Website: walmart
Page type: payment
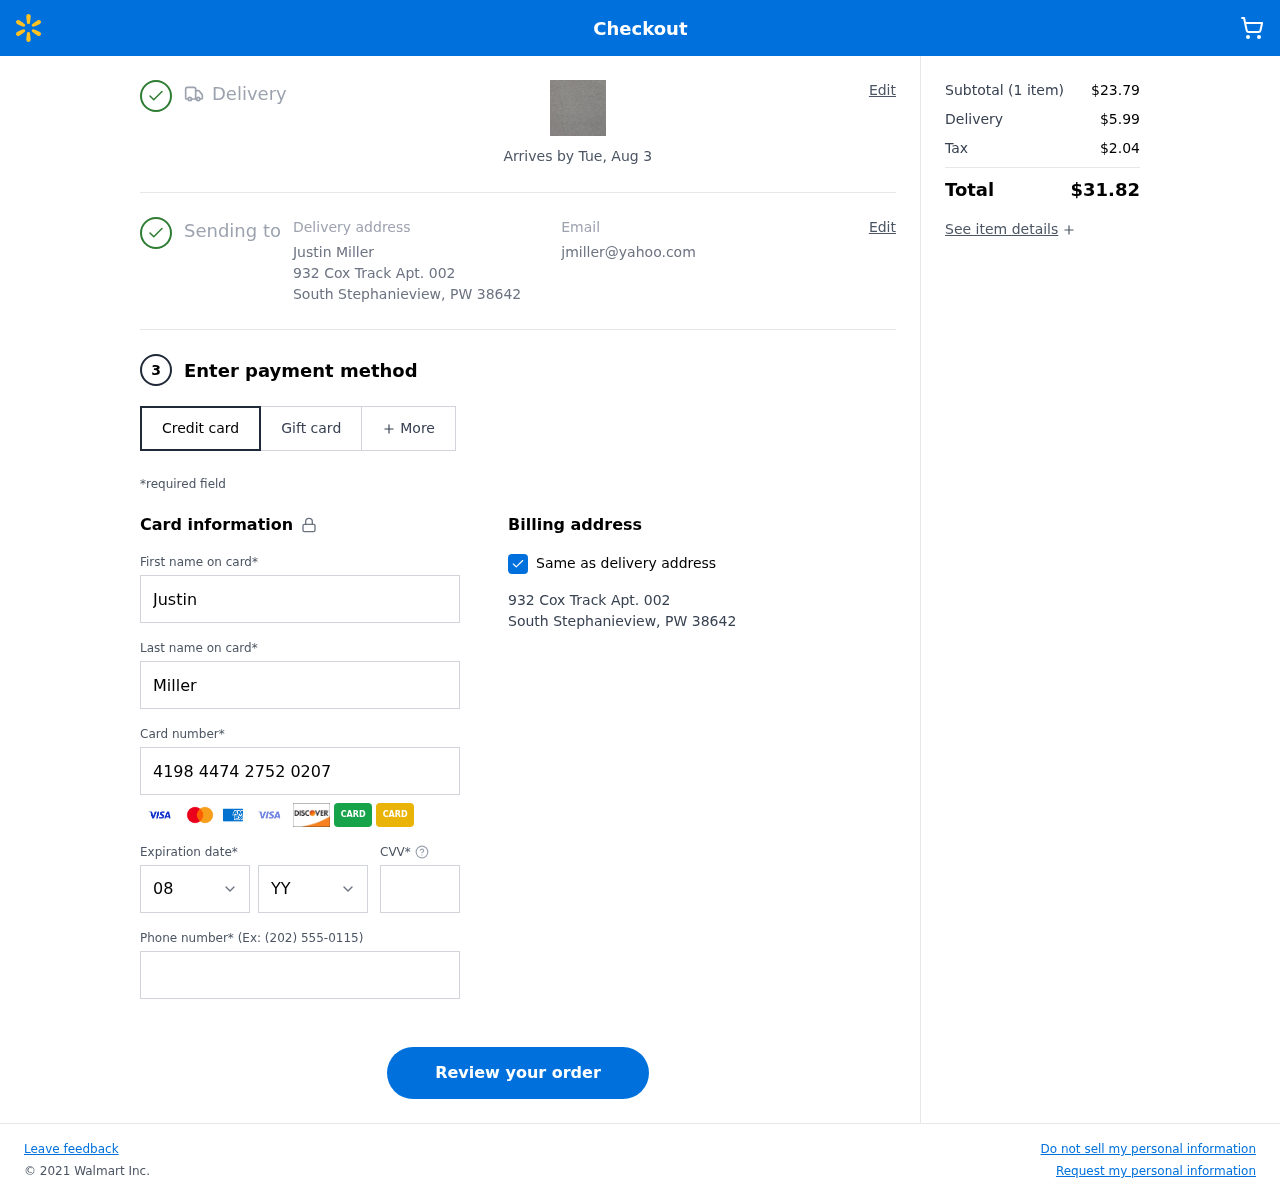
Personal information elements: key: PII_CARD_CVV
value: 082
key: PII_CARD_EXPIRY_MONTH
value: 08
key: PII_CARD_EXPIRY_YEAR
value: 26
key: PII_CARD_NUMBER
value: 4198 4474 2752 0207
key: PII_CITY
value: South Stephanieview
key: PII_EMAIL
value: jmiller@yahoo.com
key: PII_FIRSTNAME
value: Justin
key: PII_FULLNAME
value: Justin Miller
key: PII_LASTNAME
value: Miller
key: PII_PHONE
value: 6426797545
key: PII_POSTCODE
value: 38642
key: PII_STATE_ABBR
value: PW
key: PII_STREET
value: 932 Cox Track Apt. 002
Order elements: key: ORDER_DELIVERY_DATE
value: Arrives by Tue, Aug 3
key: ORDER_NUM_ITEMS
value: (1 item)
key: ORDER_SUBTOTAL
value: $23.79
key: ORDER_SHIPPING_COST
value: $5.99
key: ORDER_TAX
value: $2.04
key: ORDER_TOTAL
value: $31.82